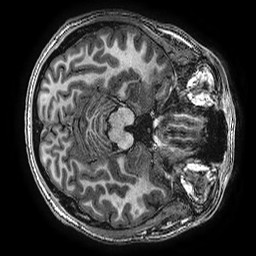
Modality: T1w
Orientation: axial
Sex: male
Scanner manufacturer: ge
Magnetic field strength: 3 T
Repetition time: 0.00766 s
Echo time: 0.003476 s